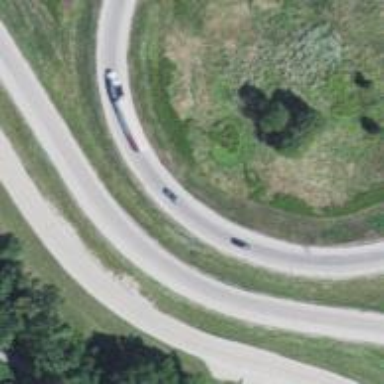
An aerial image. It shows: Trunk link highway.